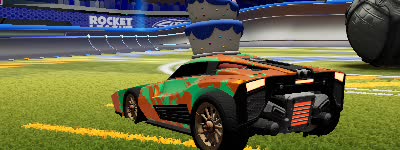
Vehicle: breakout